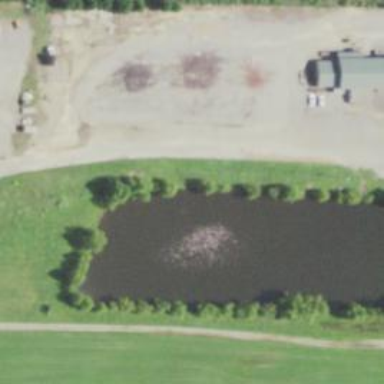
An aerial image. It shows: Pond surrounded by natural water.